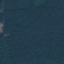
Land use / land cover: Forest